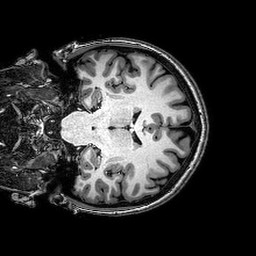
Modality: T1w
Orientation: coronal
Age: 22
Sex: female
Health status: healthy
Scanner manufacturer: philips
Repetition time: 0.008172 s
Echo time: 0.00374 s